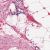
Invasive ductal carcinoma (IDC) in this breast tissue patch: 0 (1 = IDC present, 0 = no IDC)